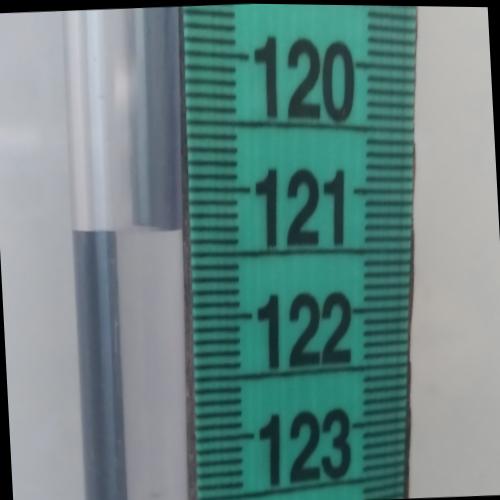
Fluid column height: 121.3 cm